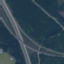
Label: Highway